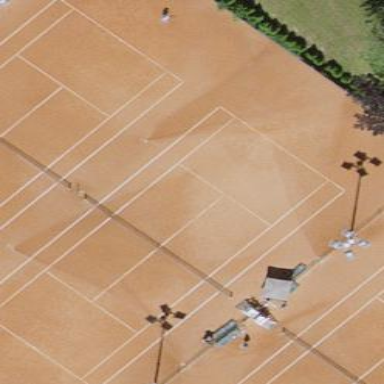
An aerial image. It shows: Tennis court with sandy surface located in pitch designated for leisure land.